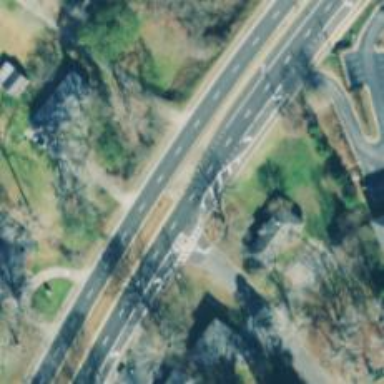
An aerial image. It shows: Trunk highway.